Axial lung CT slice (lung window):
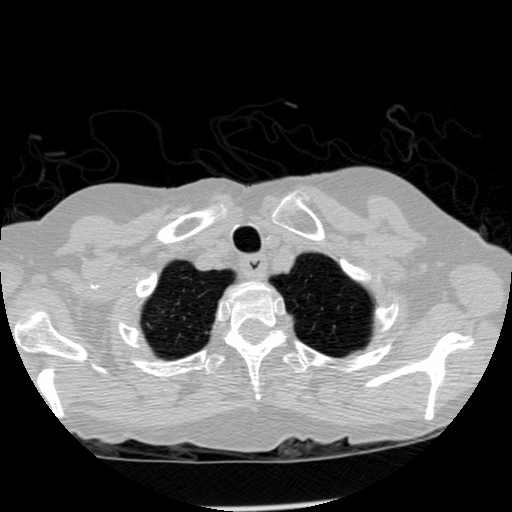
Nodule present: no